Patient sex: F
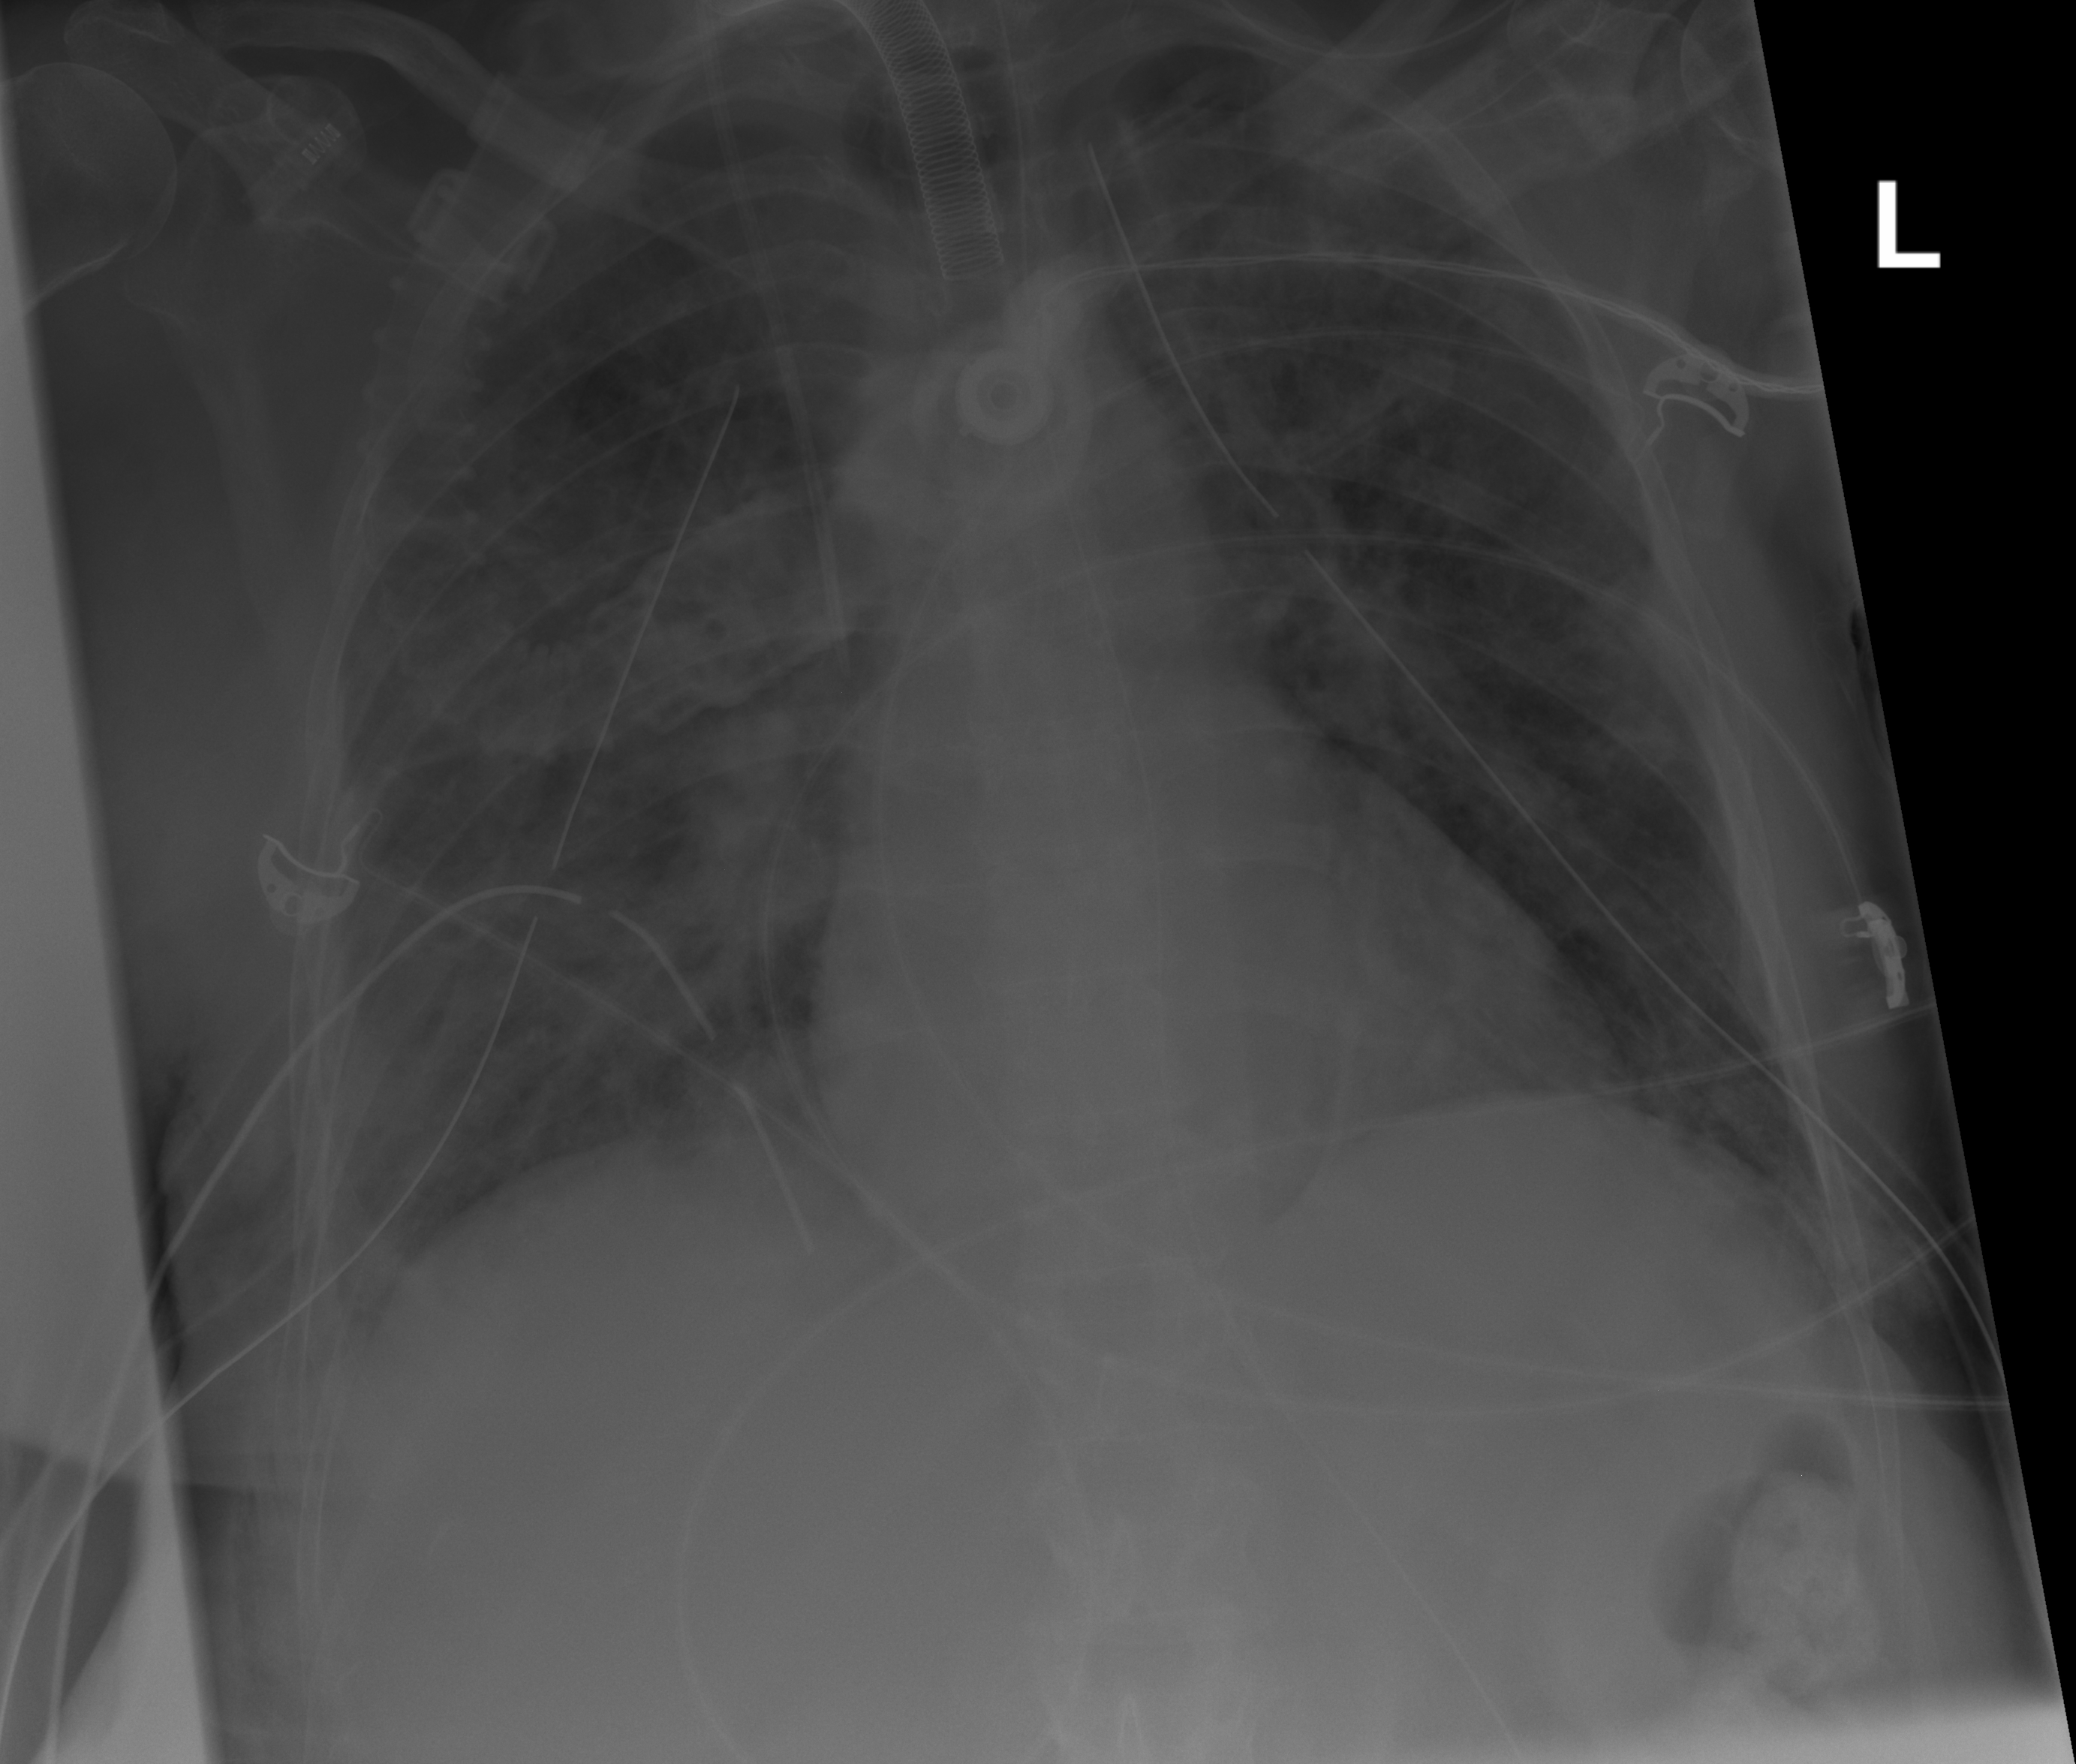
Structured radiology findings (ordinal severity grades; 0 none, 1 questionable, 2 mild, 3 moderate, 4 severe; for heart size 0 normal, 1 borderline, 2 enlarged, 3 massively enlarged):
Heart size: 0
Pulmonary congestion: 2
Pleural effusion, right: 0
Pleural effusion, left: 0
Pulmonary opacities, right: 3
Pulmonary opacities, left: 2
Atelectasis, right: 2
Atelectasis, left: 2